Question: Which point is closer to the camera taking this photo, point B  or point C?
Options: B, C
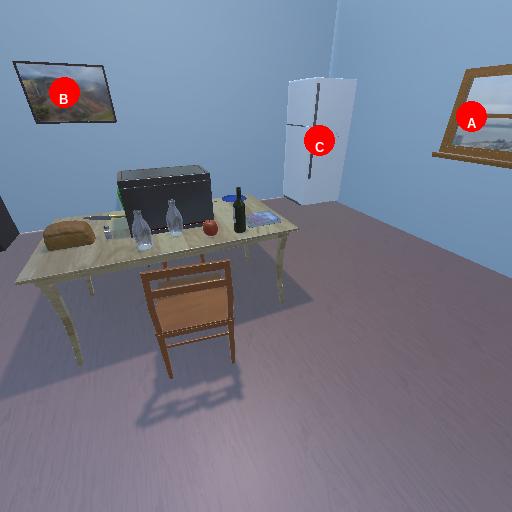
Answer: B